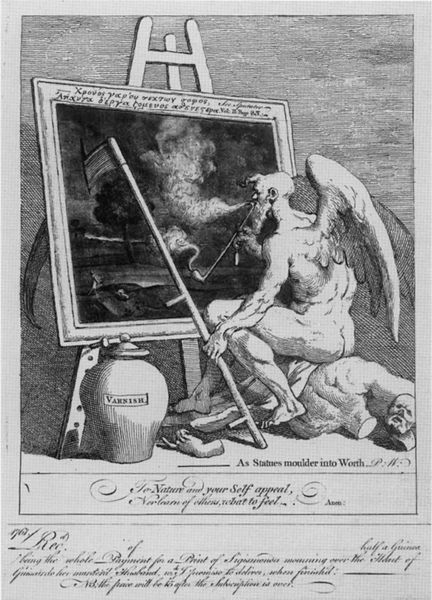
Titel: Time smoking a picture
Künstler: William Hogarth
Schlagwörter: baum, flügel, gemälde, hand, kopf, mann, nackt, malerei, rahmen, tod, bild, qualm, engel, krug, skulptur, statue, vase, schrift, fahne, banner, pfeife, maler, staffelei, plastik, deckel, gefäß, memento mori, vergänglichkeit, buch, druckgraphik, sichel, stich, malen, englisch, sense, tonkrug, zecihnung, nordalpin, po, 17. jahrhundert, unmensch, memento morii, derengel, gefäßsichel, tod malt, malendeer tod, varnish